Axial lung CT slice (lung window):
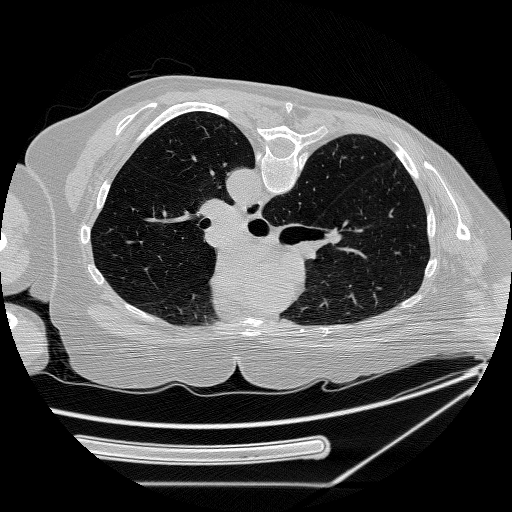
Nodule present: no